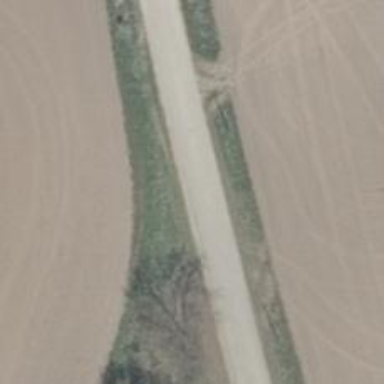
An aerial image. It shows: Unclassified road with asphalt surface.